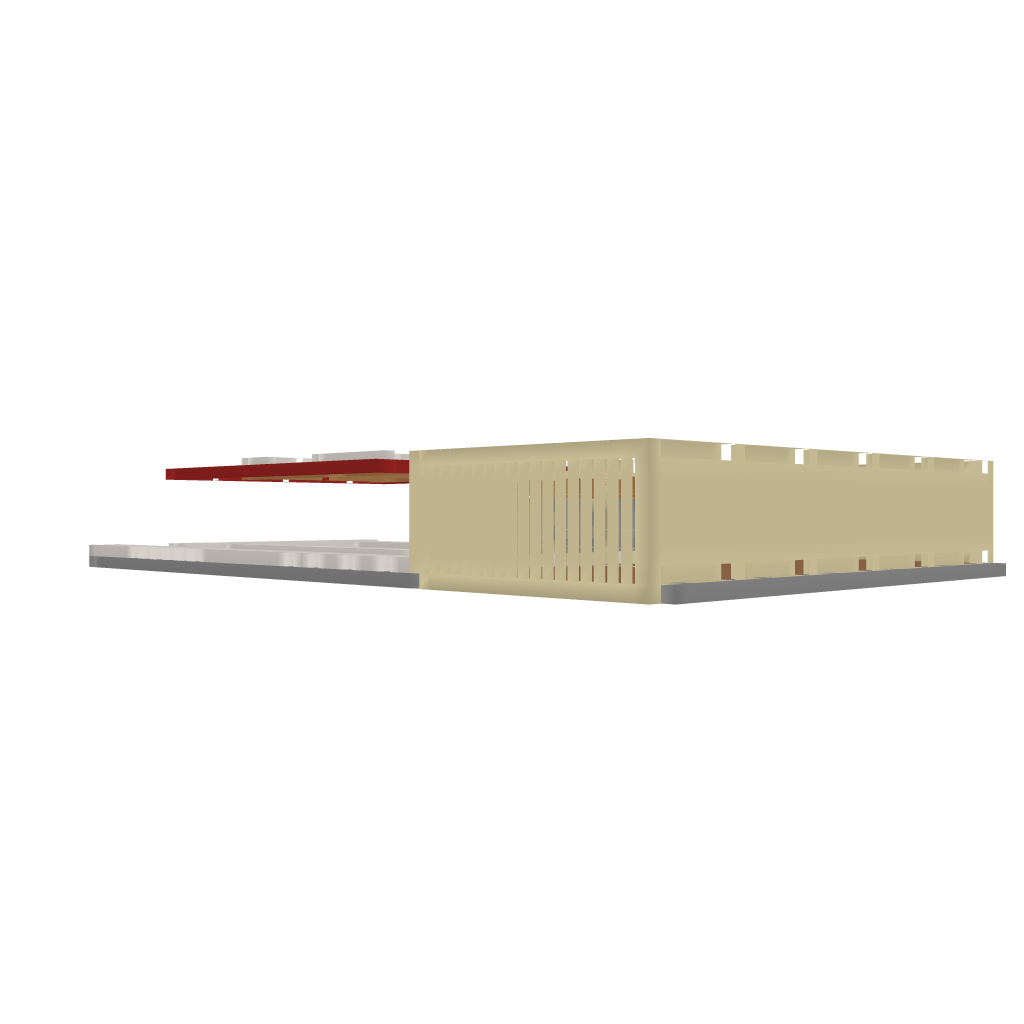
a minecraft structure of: Petrol/ Gas station